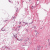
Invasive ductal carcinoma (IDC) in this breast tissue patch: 0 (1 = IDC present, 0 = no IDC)